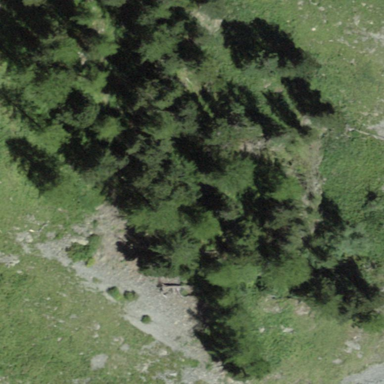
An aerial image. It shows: Forest area.